Field crop: tomato
Growth stage: 1
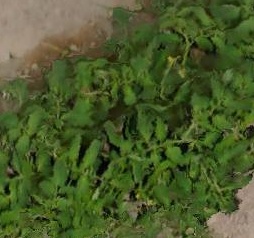
Species: tomato